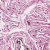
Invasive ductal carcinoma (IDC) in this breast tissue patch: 0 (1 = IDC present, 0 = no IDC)